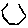
Label: hexagon